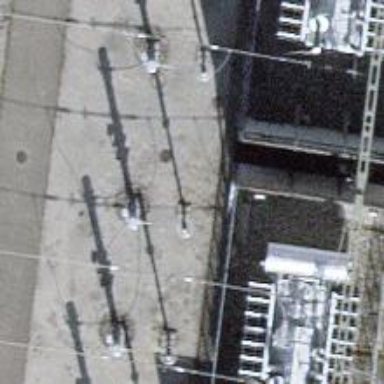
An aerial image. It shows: Switch used for power control.